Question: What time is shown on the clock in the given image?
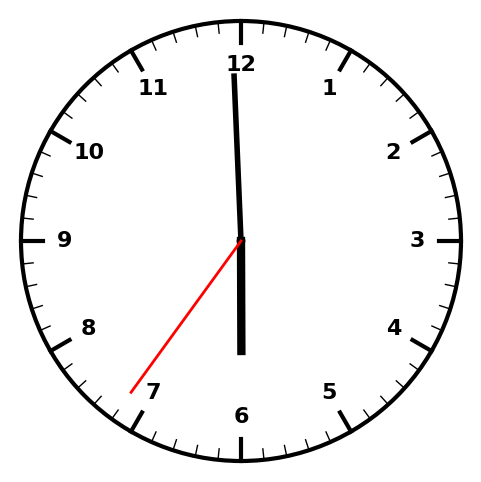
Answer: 05:59:36